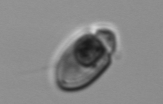
Label: Amphidinium